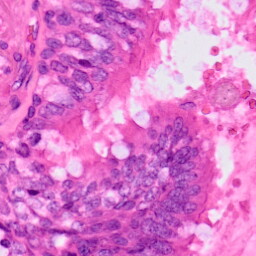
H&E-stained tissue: Lung